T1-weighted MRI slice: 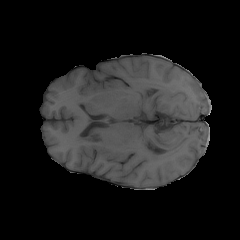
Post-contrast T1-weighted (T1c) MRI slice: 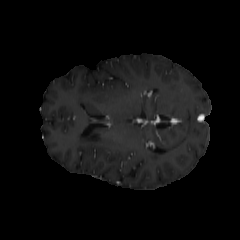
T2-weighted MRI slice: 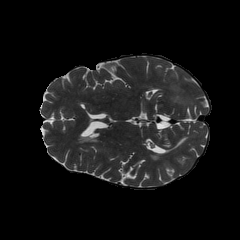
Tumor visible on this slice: no